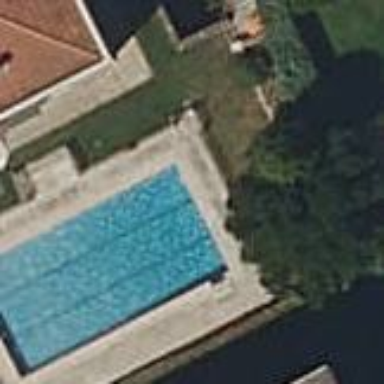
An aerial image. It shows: Outdoor swimming pool in leisure land area.